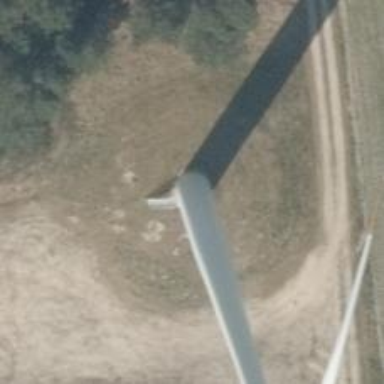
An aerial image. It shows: Wind generator powered by wind. The generator type is horizontal axis and it uses wind turbines.